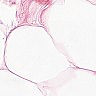
Metastatic tissue present: no